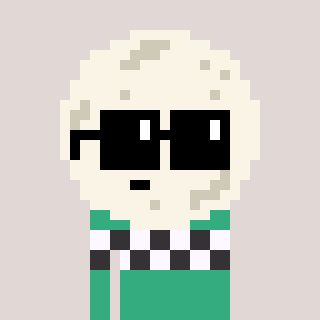
a pixel art character with square black sunglasses, a moon-shaped head and a teal-colored body on a warm background